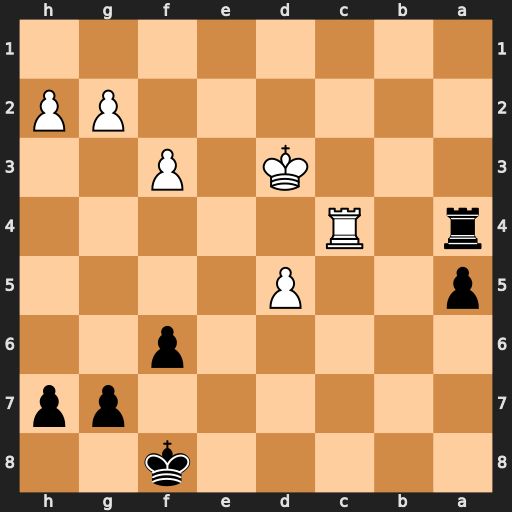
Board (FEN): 5k2/6pp/5p2/p2P4/r1R5/3K1P2/6PP/8
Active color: b
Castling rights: -
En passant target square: -
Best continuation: Rxc4 Kxc4 Ke7 Kb5 Kd6 Kxa5 Kxd5